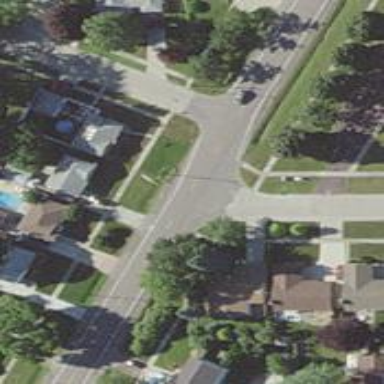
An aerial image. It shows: Unmarked crossing on footway.